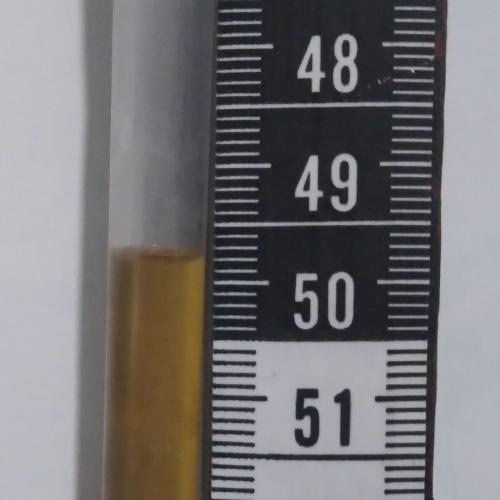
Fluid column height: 49.8 cm